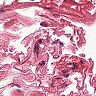
Metastatic tissue present: no